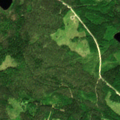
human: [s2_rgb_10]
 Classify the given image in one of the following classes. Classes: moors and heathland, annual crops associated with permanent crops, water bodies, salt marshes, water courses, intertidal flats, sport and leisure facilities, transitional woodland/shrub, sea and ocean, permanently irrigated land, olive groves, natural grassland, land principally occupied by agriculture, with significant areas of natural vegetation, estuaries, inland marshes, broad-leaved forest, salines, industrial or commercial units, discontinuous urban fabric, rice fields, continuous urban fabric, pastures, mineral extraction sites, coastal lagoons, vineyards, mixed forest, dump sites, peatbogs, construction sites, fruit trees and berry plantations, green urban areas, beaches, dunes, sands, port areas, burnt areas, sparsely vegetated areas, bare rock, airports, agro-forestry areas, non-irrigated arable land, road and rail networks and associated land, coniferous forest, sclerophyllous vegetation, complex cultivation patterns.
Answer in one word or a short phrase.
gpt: coniferous forest, mixed forest, transitional woodland/shrub, water bodies